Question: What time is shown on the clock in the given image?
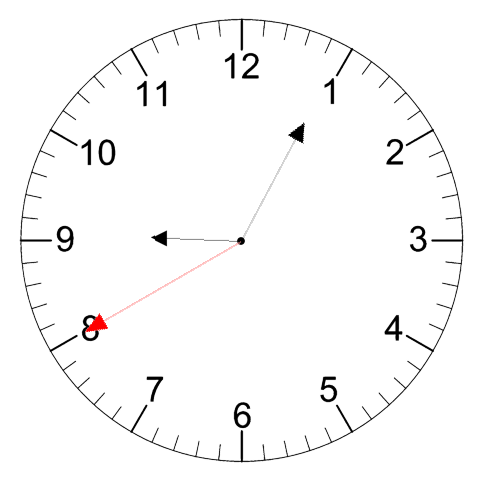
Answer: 09:04:40